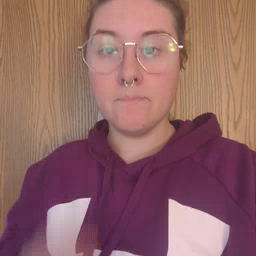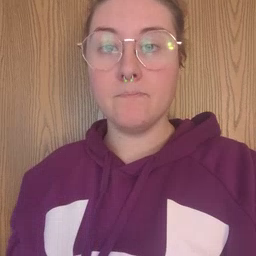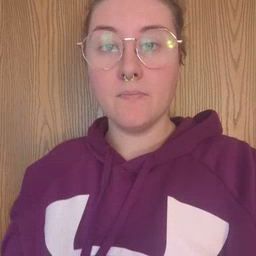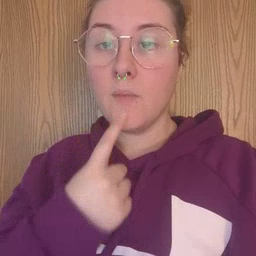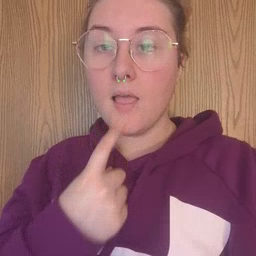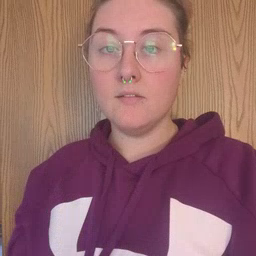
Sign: red